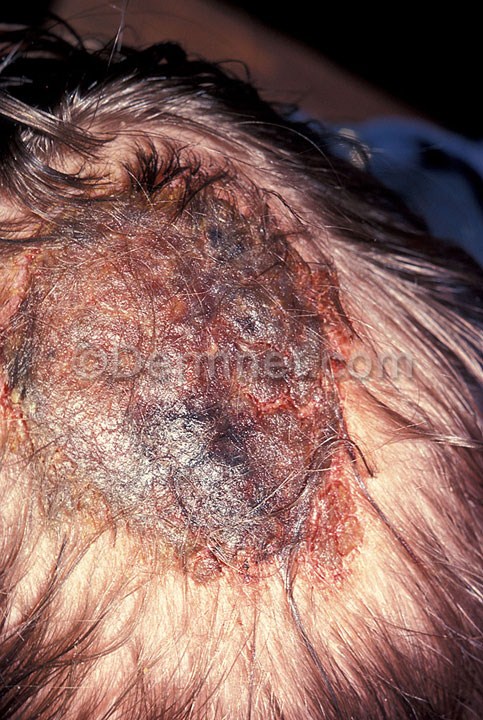
Disease: Tinea Ringworm Candidiasis and other Fungal Infections